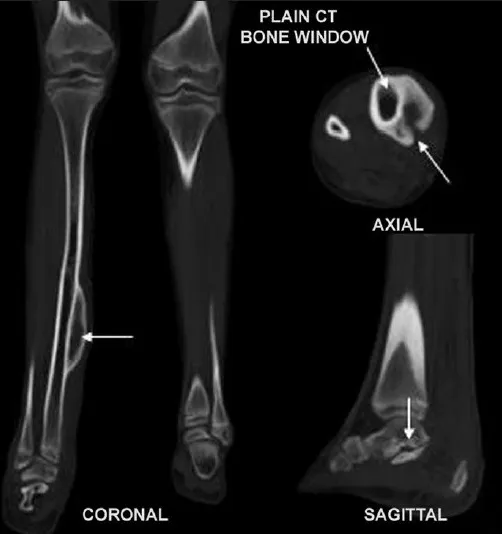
Plain computed tomography (bone window) demonstrates a large periosteal defect giving way to the infiltrating mass lesion, periosteal/ endosteal thickening (axial and coronal image-arrows) and cortical erosions at talocalcaneal joint (sagittal image-arrows).
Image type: radiology (ct)